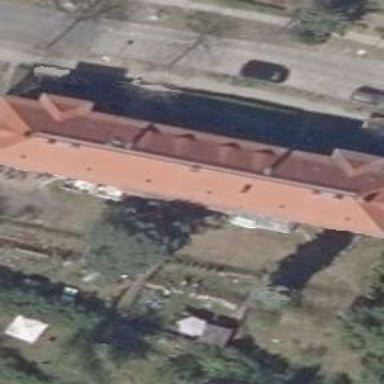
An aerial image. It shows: Historic apartment building with hipped roof made of red roof tiles.